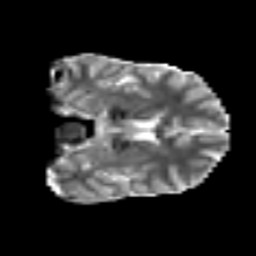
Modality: MD
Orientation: coronal
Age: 25
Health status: ill
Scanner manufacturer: philips
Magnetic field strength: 3 T
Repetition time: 9 s
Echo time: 0.127 s